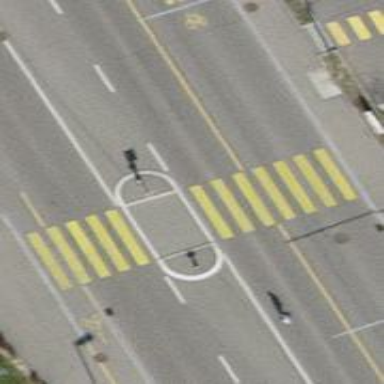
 there is trolley wire running backwards."